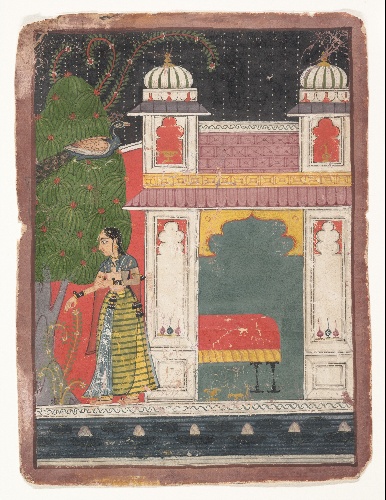
Date: ca. 1660–80
Object type: Folio
Classification: Paintings
Medium: Ink and opaque watercolor on paper
Culture: India (Madhya Pradesh, Malwa)
Dimensions: 8 3/8 x 6 3/16 in. (21.3 x 15.7 cm)
Department: Asian Art
Credit line: Gift of Mr. and Mrs. Alvin N. Haas, 1979
Accession year: 1979
Repository: Metropolitan Museum of Art, New York, NY
Tags: Women|Peacocks|Beds